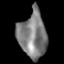
Tissue: lung
Cell type: Epithelial cells
Senescence score: 0.2244
Nuclear area (px): 1256
Mean DAPI intensity: 127.139